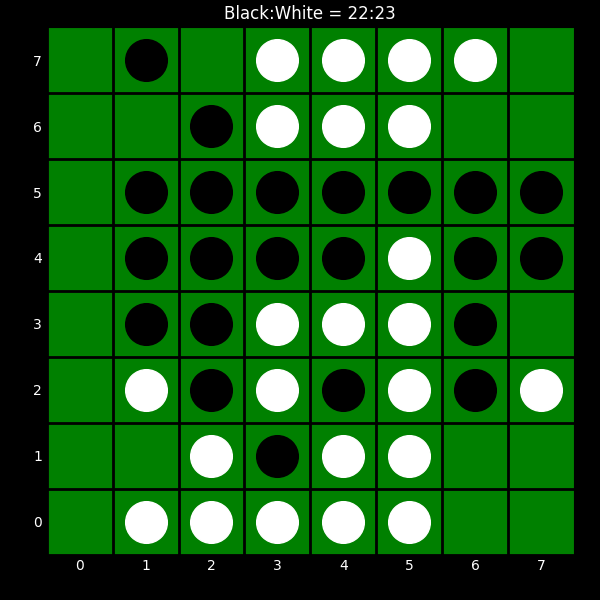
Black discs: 22
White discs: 23